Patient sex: F
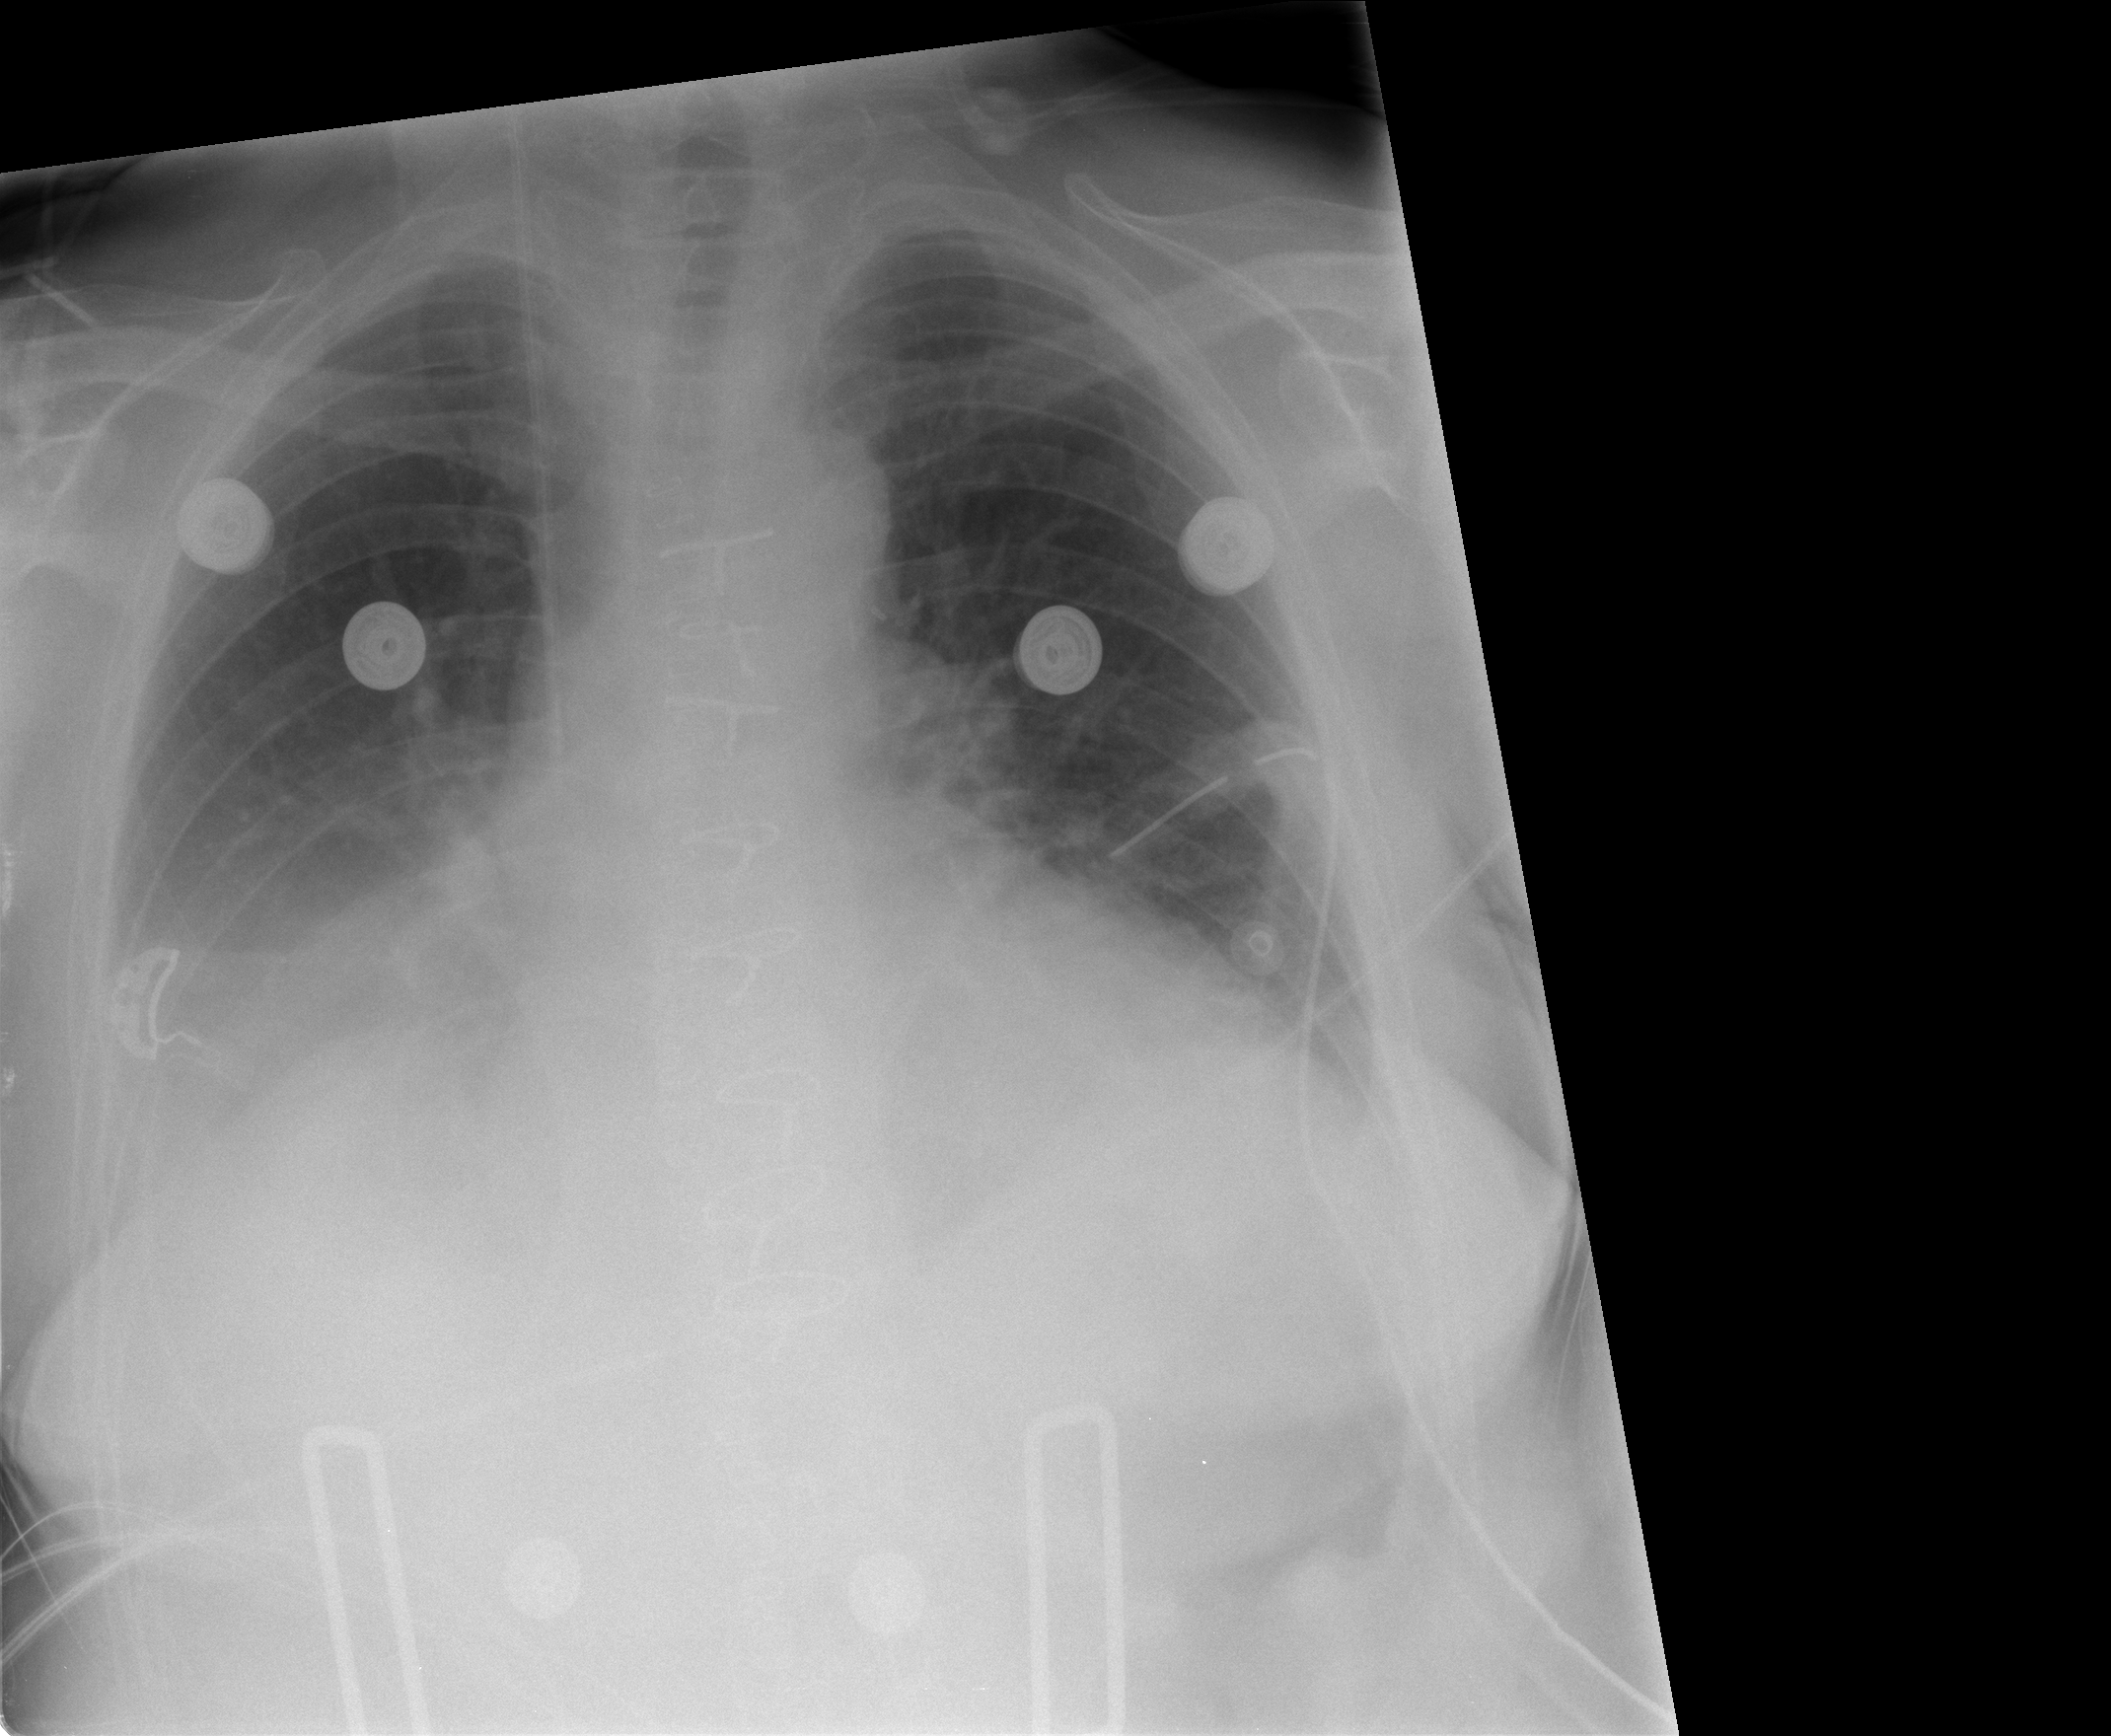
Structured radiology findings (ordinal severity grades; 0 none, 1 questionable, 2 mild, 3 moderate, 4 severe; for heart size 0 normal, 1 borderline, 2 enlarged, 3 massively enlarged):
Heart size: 1
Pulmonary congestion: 0
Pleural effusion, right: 2
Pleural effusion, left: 1
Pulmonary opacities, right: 0
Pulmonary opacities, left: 0
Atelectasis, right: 2
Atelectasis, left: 0